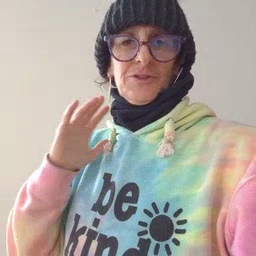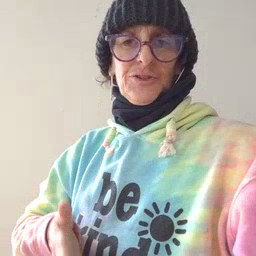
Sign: shirt